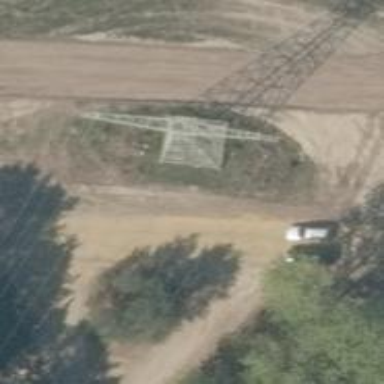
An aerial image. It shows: Hunting stand.